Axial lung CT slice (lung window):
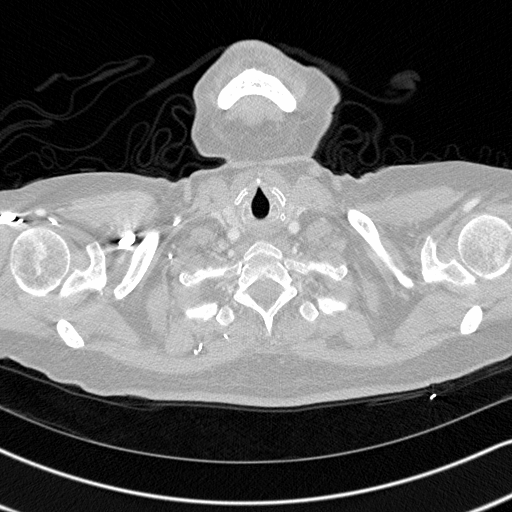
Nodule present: no